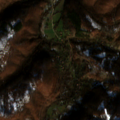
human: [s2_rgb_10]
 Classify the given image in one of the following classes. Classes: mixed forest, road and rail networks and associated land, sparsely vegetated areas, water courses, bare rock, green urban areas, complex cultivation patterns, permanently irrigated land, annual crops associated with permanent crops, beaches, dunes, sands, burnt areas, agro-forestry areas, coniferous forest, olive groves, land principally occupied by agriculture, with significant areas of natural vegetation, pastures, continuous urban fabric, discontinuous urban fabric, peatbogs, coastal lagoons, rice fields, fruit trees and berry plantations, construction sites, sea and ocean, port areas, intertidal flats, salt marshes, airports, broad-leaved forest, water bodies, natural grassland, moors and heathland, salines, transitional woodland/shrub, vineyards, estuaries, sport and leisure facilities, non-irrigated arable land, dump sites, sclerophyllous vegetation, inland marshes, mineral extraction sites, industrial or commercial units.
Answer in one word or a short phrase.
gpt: complex cultivation patterns, broad-leaved forest, natural grassland